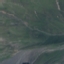
Land use / land cover: HerbaceousVegetation